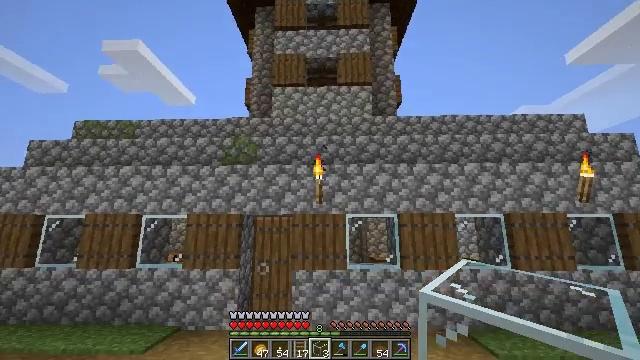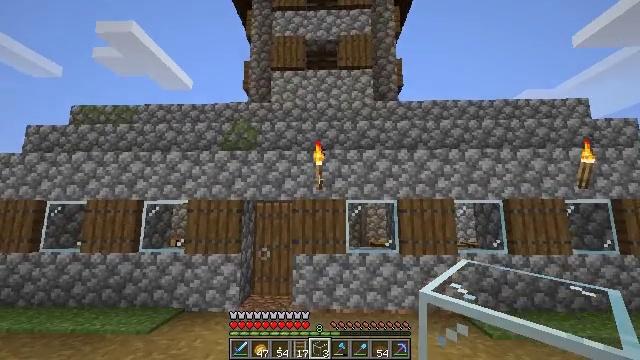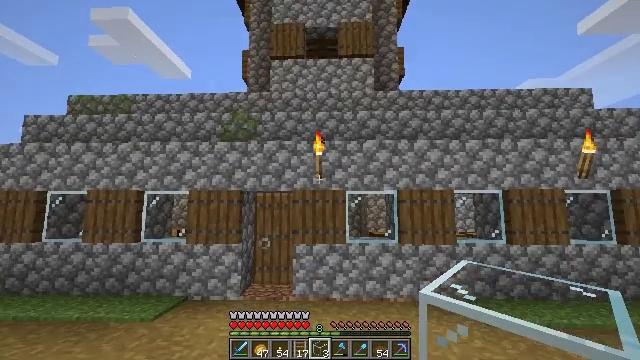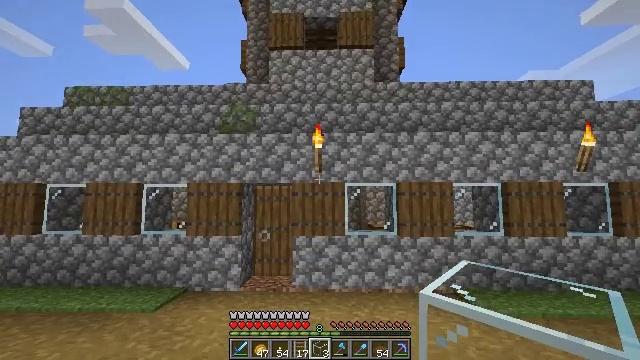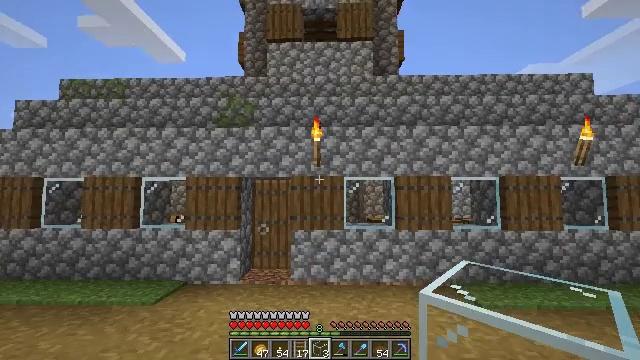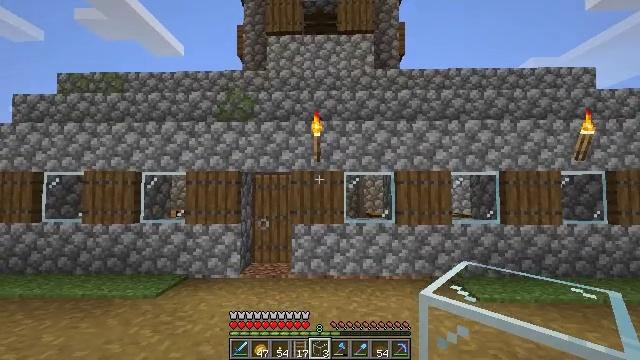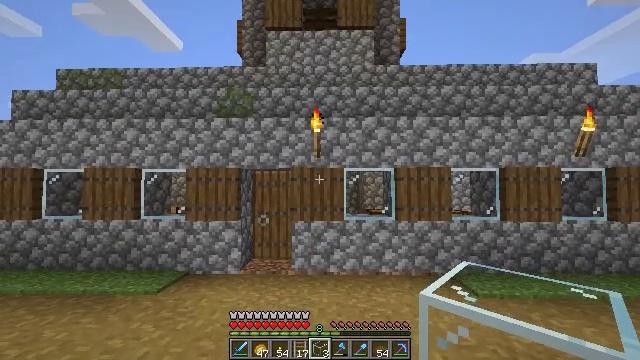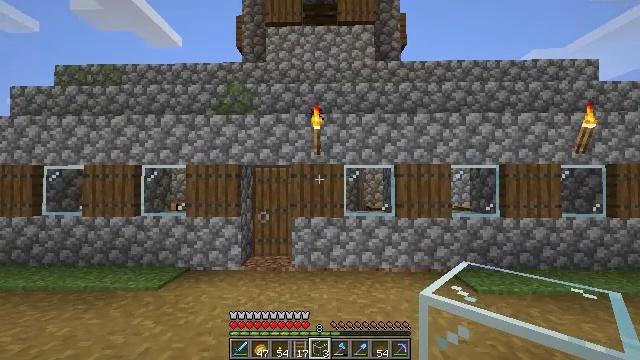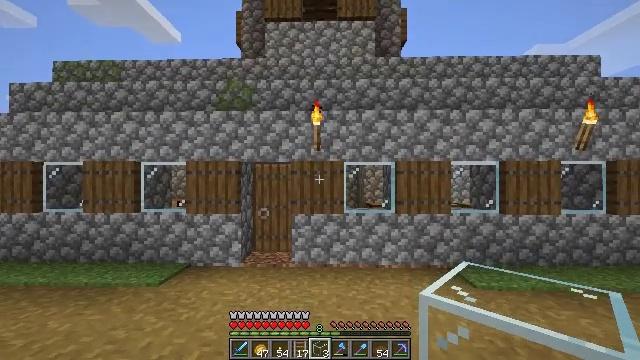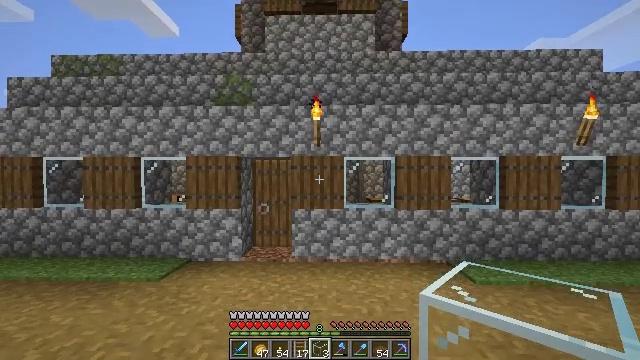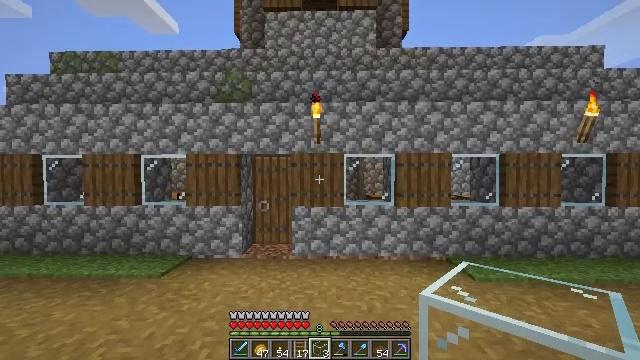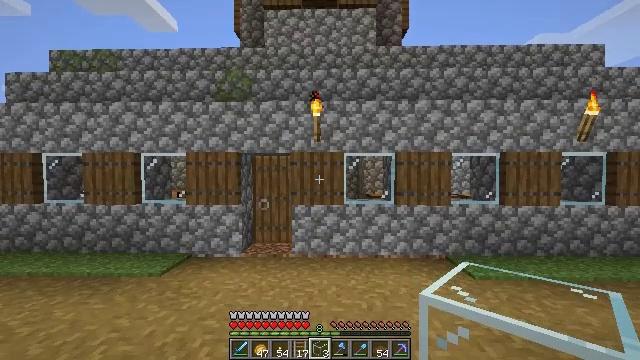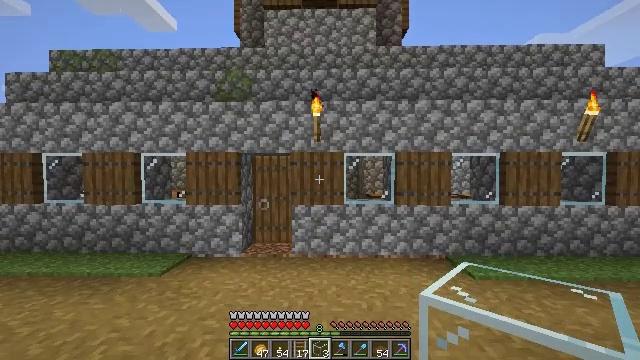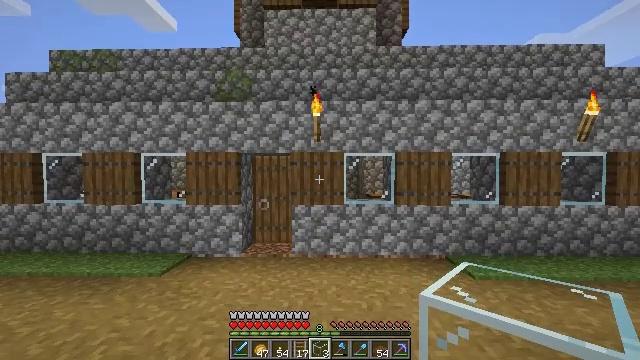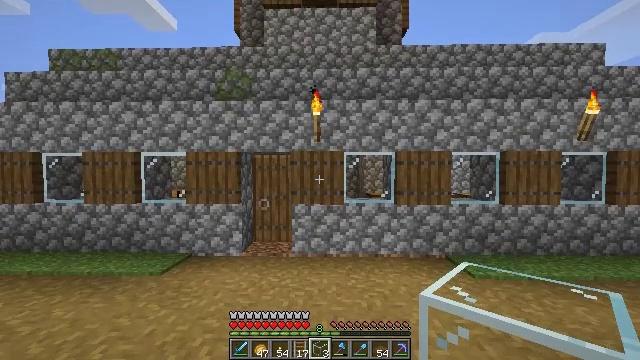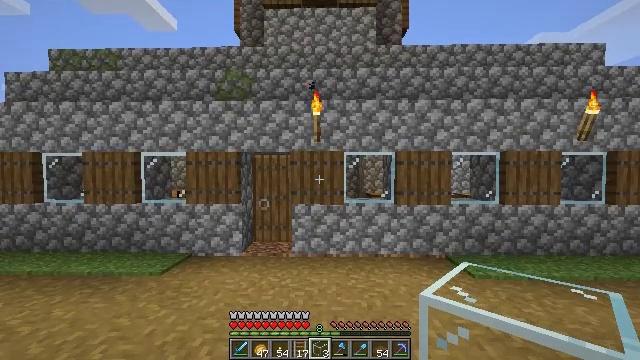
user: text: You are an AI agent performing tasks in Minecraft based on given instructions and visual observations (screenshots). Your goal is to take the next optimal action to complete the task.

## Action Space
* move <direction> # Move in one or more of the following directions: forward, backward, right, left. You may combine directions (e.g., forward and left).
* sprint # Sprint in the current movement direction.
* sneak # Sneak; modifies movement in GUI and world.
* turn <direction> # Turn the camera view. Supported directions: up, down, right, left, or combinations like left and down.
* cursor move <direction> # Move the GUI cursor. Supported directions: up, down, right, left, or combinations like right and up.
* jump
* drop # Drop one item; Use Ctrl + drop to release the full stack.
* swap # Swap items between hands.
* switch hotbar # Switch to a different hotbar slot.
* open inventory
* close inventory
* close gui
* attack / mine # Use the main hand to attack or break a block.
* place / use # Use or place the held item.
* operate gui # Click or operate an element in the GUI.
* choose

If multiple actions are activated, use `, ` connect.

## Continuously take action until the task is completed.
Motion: motion action
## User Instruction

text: Retrieve the spruce trapdoor by mining.
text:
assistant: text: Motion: turn down
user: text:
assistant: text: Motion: turn down
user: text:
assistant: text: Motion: turn down
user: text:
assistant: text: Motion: turn down
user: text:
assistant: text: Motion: turn down
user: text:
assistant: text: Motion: no_op
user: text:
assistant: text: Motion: no_op
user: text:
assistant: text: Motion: no_op
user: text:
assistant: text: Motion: turn down
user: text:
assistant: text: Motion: no_op
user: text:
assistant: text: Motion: no_op
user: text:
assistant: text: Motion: no_op
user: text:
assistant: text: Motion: no_op
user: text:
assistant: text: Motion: no_op
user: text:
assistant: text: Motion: no_op
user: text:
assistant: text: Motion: no_op
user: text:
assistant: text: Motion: no_op
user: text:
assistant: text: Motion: no_op
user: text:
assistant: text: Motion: no_op
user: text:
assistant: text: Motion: no_op
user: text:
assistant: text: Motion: no_op
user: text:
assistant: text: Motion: no_op
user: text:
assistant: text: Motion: no_op
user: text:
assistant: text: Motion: no_op
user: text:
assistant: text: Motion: no_op
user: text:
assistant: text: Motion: no_op
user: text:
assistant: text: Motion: no_op
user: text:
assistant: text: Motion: no_op
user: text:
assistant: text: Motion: no_op
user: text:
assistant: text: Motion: no_op